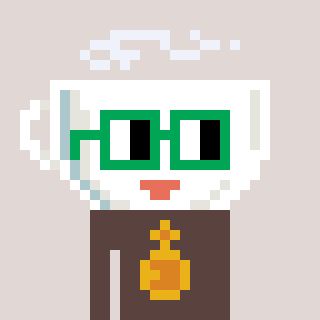
a pixel art character with square green glasses, a mug-shaped head and a darkbrown-colored body on a warm background